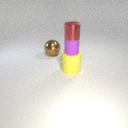
small purple rubber cylinder below small red metal cylinder